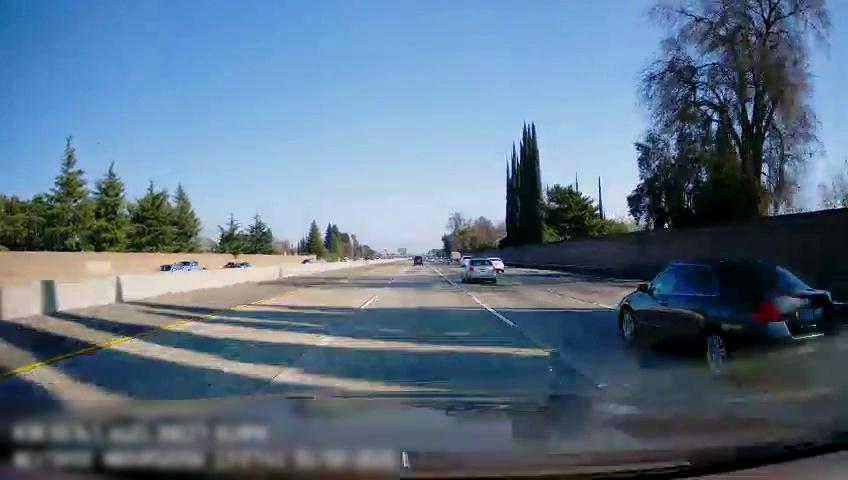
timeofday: Day
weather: Sunny
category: Drivable Space
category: Vehicles | Other LV
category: Vehicles | SUV
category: Vehicles | SUV
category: Vehicles | Car
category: Vehicles | Car
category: Vehicles | Car
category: Vehicles | Car
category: Vehicles | Car
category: Lanes | Current Lane
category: Lanes | Alternate Lane
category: Lanes | Alternate Lane
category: Lanes | Alternate Lane
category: Lanes | Alternate Lane